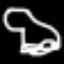
Label: frog